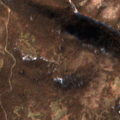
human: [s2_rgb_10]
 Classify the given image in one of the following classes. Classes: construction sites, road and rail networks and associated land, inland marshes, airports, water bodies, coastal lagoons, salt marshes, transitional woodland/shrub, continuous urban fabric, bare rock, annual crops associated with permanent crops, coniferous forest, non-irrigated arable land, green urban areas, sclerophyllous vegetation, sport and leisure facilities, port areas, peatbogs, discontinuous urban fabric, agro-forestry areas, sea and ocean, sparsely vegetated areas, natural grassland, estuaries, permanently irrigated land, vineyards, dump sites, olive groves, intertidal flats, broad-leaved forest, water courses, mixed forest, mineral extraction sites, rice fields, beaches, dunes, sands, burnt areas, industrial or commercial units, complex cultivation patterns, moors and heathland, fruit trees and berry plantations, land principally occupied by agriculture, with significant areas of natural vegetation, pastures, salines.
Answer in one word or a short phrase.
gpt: broad-leaved forest, transitional woodland/shrub